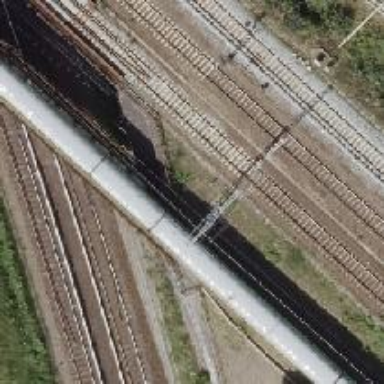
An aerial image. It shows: Milestone along the railway track with catenary mast.